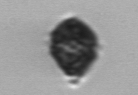
Label: Kryptoperidinium_triquetrum